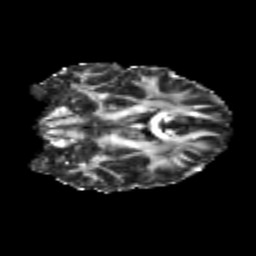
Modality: FA
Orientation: coronal
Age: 19
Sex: female
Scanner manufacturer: siemens
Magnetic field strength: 3 T
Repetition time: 3.5 s
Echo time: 0.113 s